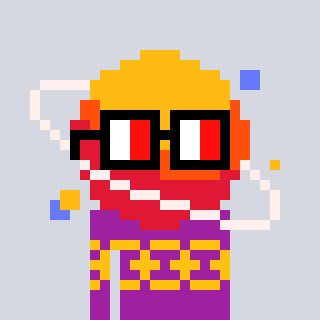
a pixel art character with square glasses with black frames and red eyes, a saturn-shaped head and a magenta-colored body on a cool background